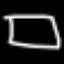
Label: square